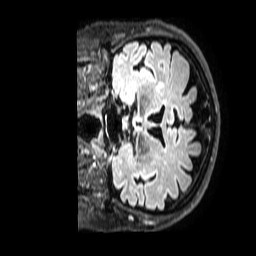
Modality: FLAIR
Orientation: coronal
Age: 74
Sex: male
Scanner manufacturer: philips
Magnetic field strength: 3 T
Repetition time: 4.8 s
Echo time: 0.2825 s